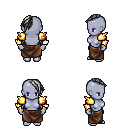
a pixel art fantasy rpg character, female body template, dark elf, purple skin, gold arm armor, robe skirt, gray long mohawk hairstyle, four views (front, back, left, right), 2x2 character sprite sheet, small pixel art, hard edges, no anti-aliasing